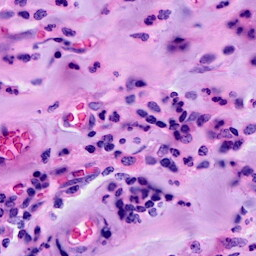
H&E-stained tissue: Breast